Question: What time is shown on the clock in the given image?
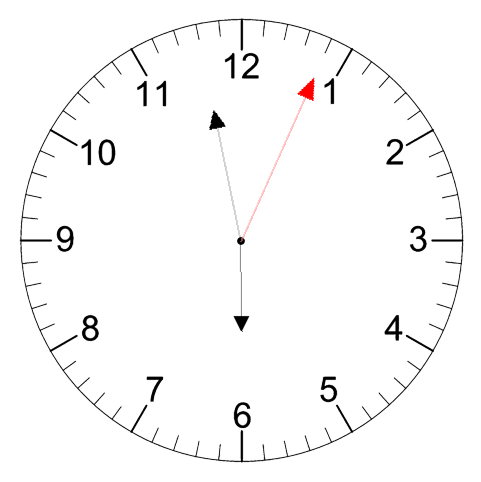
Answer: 05:58:04